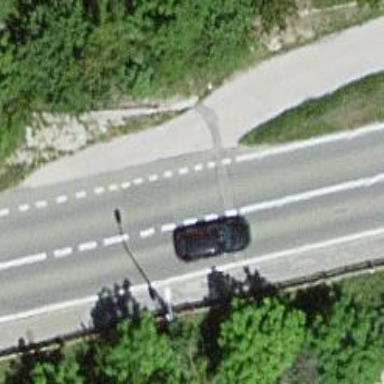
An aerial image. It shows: Uncontrolled zebra crossing with notable zebra markings.